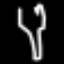
Label: fork